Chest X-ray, AP view. Patient: 25 years old, sex F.
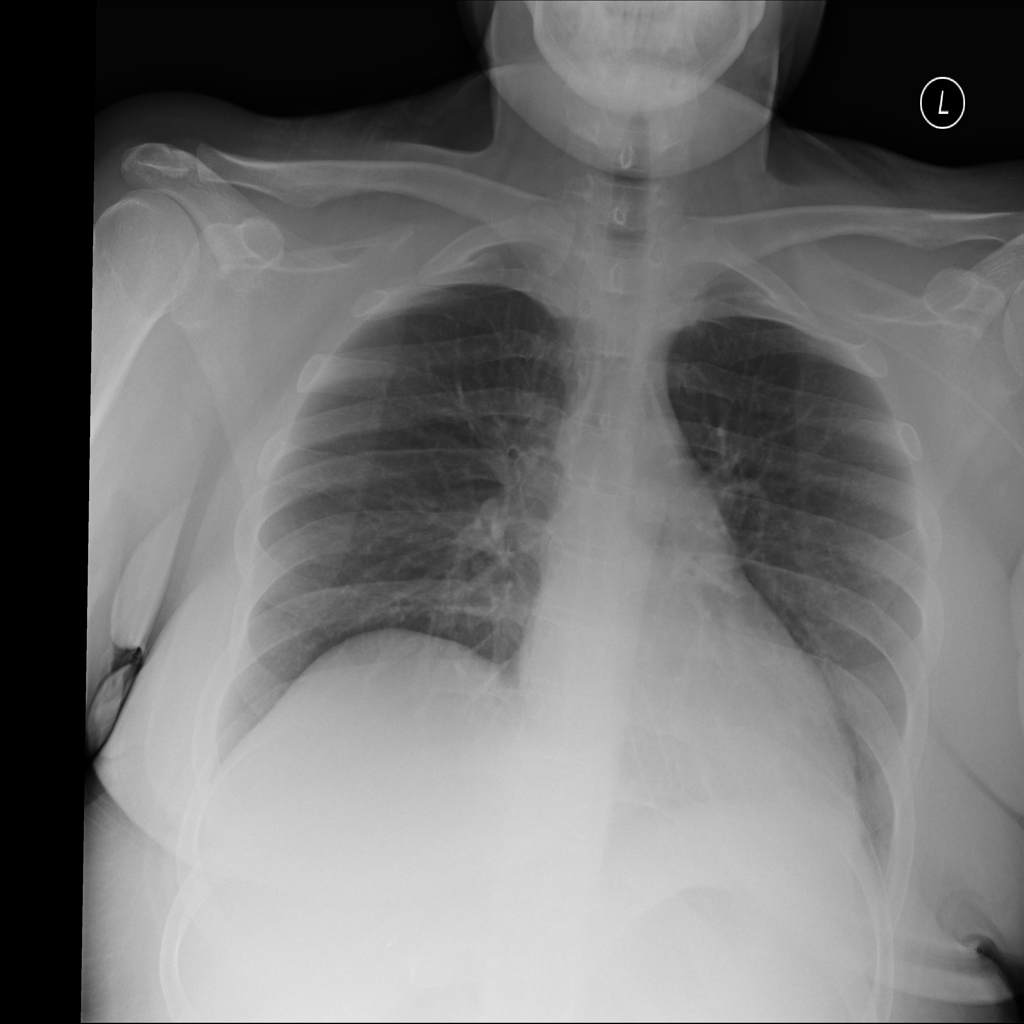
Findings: No Finding